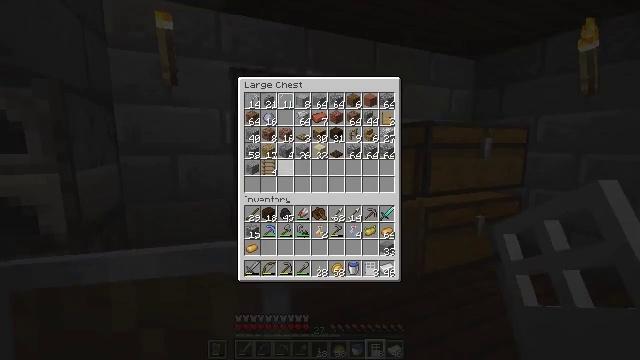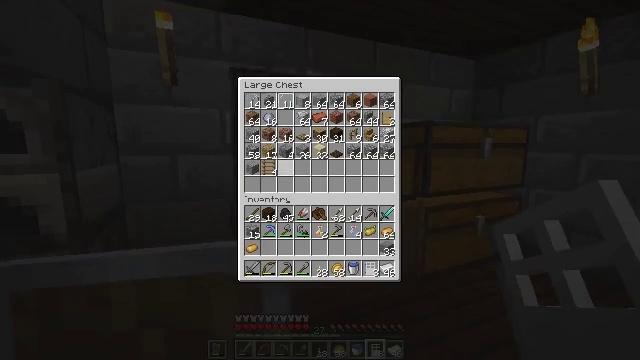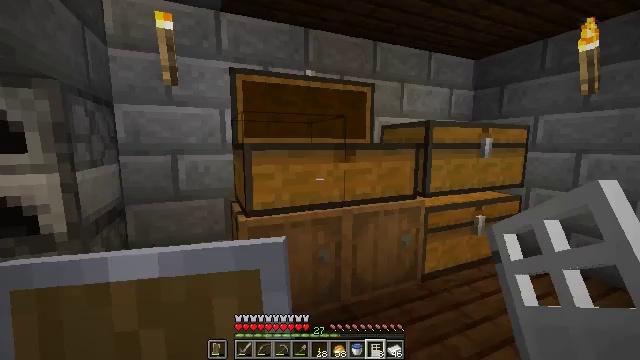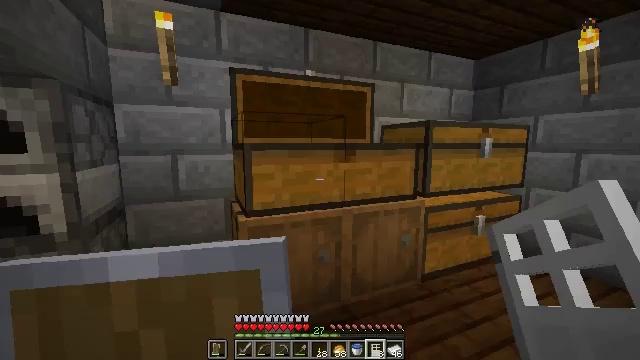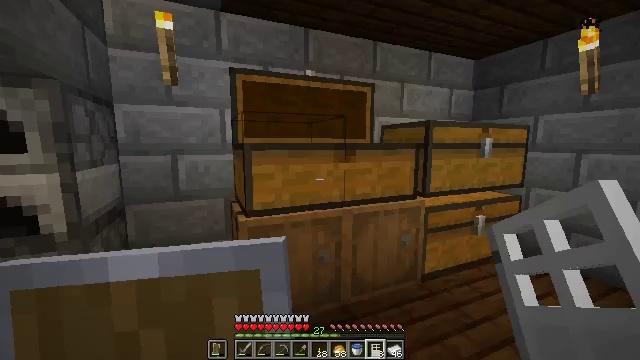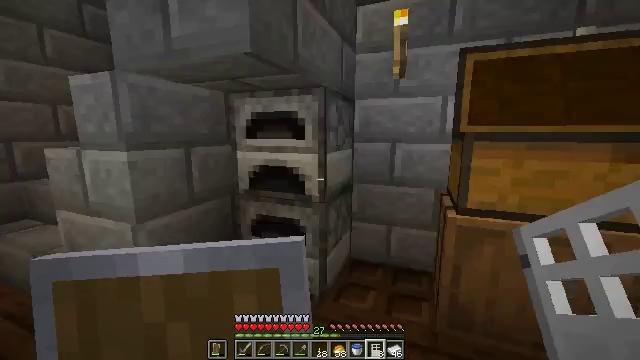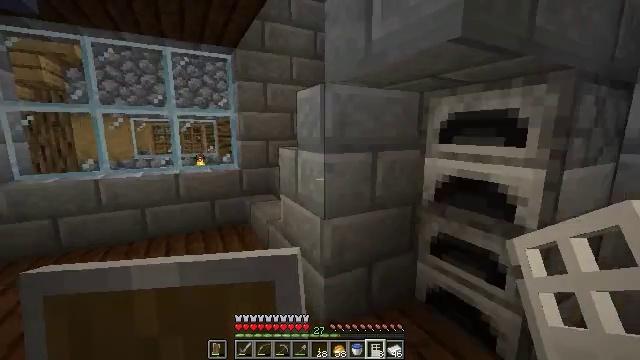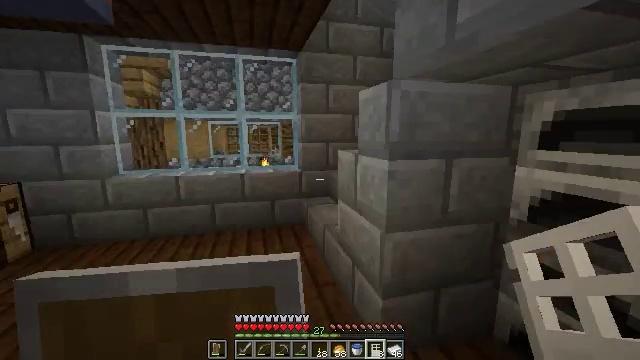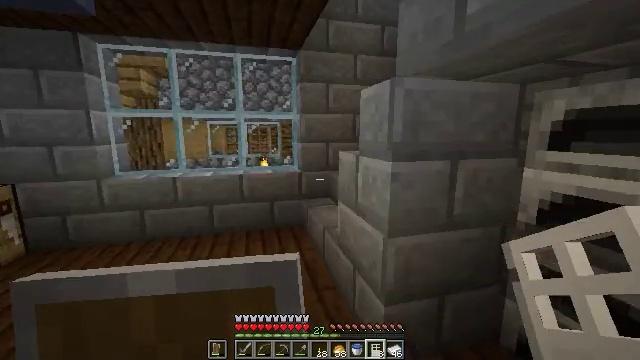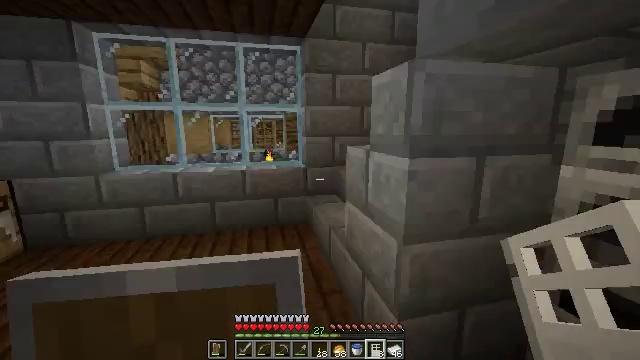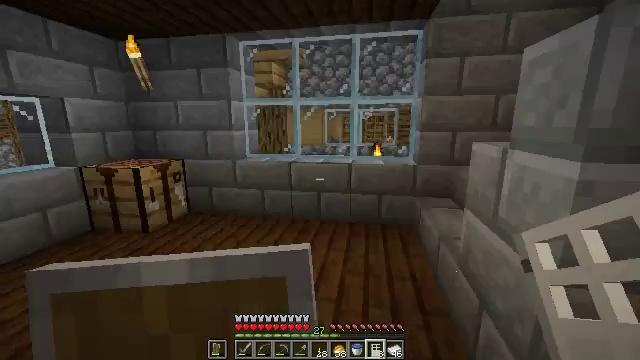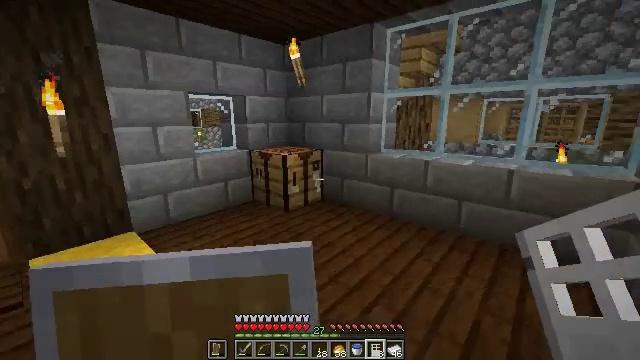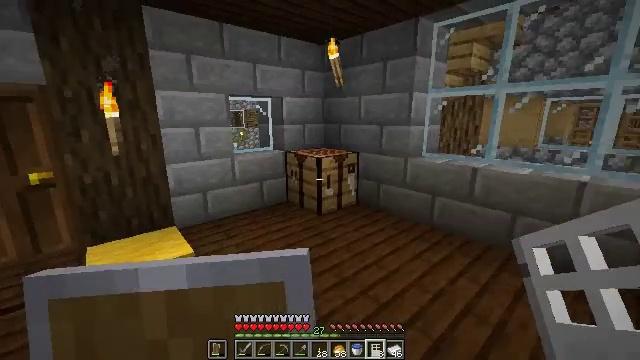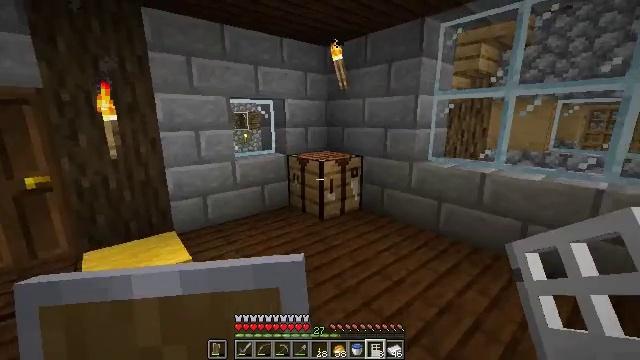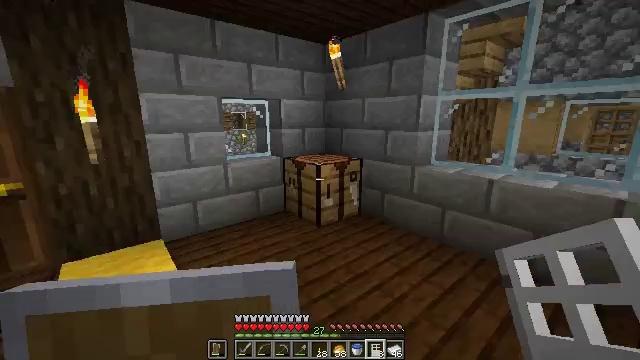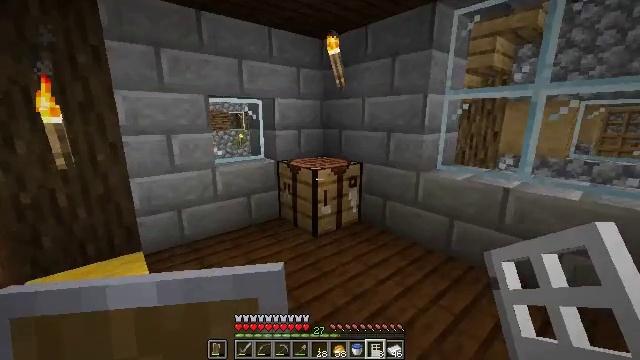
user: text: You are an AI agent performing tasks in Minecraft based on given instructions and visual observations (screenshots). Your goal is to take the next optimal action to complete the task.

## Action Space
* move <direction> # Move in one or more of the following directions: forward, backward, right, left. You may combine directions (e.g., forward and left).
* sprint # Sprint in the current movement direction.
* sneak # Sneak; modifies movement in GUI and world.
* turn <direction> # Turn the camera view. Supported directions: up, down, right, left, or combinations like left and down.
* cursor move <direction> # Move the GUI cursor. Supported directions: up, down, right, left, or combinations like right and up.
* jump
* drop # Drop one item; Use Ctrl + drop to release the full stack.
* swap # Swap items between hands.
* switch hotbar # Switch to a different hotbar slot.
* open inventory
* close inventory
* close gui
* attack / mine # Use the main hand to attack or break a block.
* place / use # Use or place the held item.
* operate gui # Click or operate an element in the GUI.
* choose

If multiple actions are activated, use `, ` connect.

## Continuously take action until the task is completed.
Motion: motion action
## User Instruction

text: Use stone to craft a stone button.
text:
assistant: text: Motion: sneak
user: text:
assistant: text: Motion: no_op
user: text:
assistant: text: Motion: no_op
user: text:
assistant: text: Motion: no_op
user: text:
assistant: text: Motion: move forward, turn left and down
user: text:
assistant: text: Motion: move forward, turn left
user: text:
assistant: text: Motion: move forward, turn left
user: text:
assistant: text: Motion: move forward
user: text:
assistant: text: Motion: move forward, turn left and down
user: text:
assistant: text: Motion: move forward, turn left and down
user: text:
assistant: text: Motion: move forward, turn left and down
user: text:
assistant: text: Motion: move forward, turn left
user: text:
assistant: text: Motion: move forward, turn left
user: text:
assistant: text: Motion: move forward
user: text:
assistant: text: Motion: move forward
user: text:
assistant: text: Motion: move forward, turn down
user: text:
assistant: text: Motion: move forward, turn down
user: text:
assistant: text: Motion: move forward
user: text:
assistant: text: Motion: move forward, use / place
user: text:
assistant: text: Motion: use / place
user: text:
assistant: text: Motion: turn left and down
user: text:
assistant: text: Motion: no_op
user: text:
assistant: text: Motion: no_op
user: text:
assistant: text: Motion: no_op
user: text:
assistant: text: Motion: turn down
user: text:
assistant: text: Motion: turn left and down
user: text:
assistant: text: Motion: turn left
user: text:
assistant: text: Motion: turn left
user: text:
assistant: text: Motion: attack / mine
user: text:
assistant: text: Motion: attack / mine